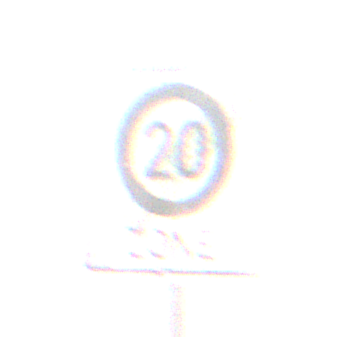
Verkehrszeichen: EndeZone20
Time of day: MorningAfternoon
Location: Outdoor (Nature)
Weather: PartlyCloudy
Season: NotSpecified
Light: Natural